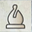
Piece: wB